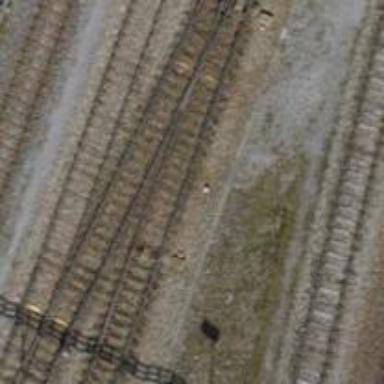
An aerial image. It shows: Railway switch.